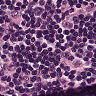
Metastatic tissue present: no